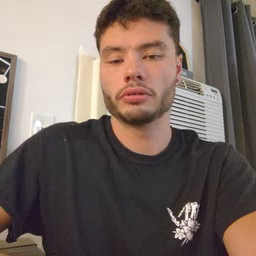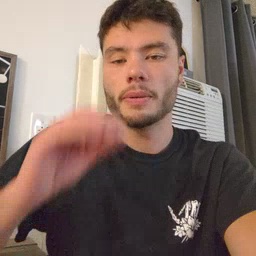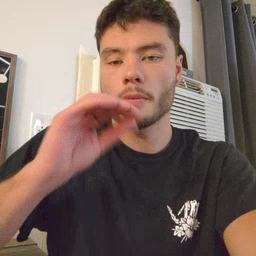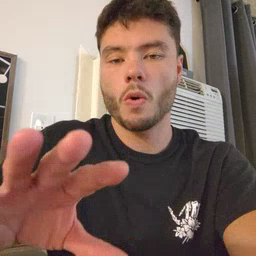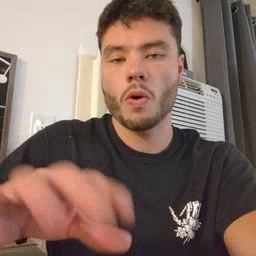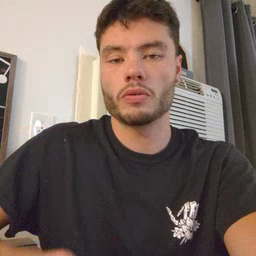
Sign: blow